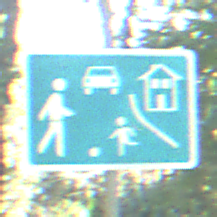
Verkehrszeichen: BeginnVerkehrsberuhigterBereich
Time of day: Midday
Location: Outdoor (Nature)
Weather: Clear
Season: NotSpecified
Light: Natural